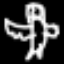
Label: angel